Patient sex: F
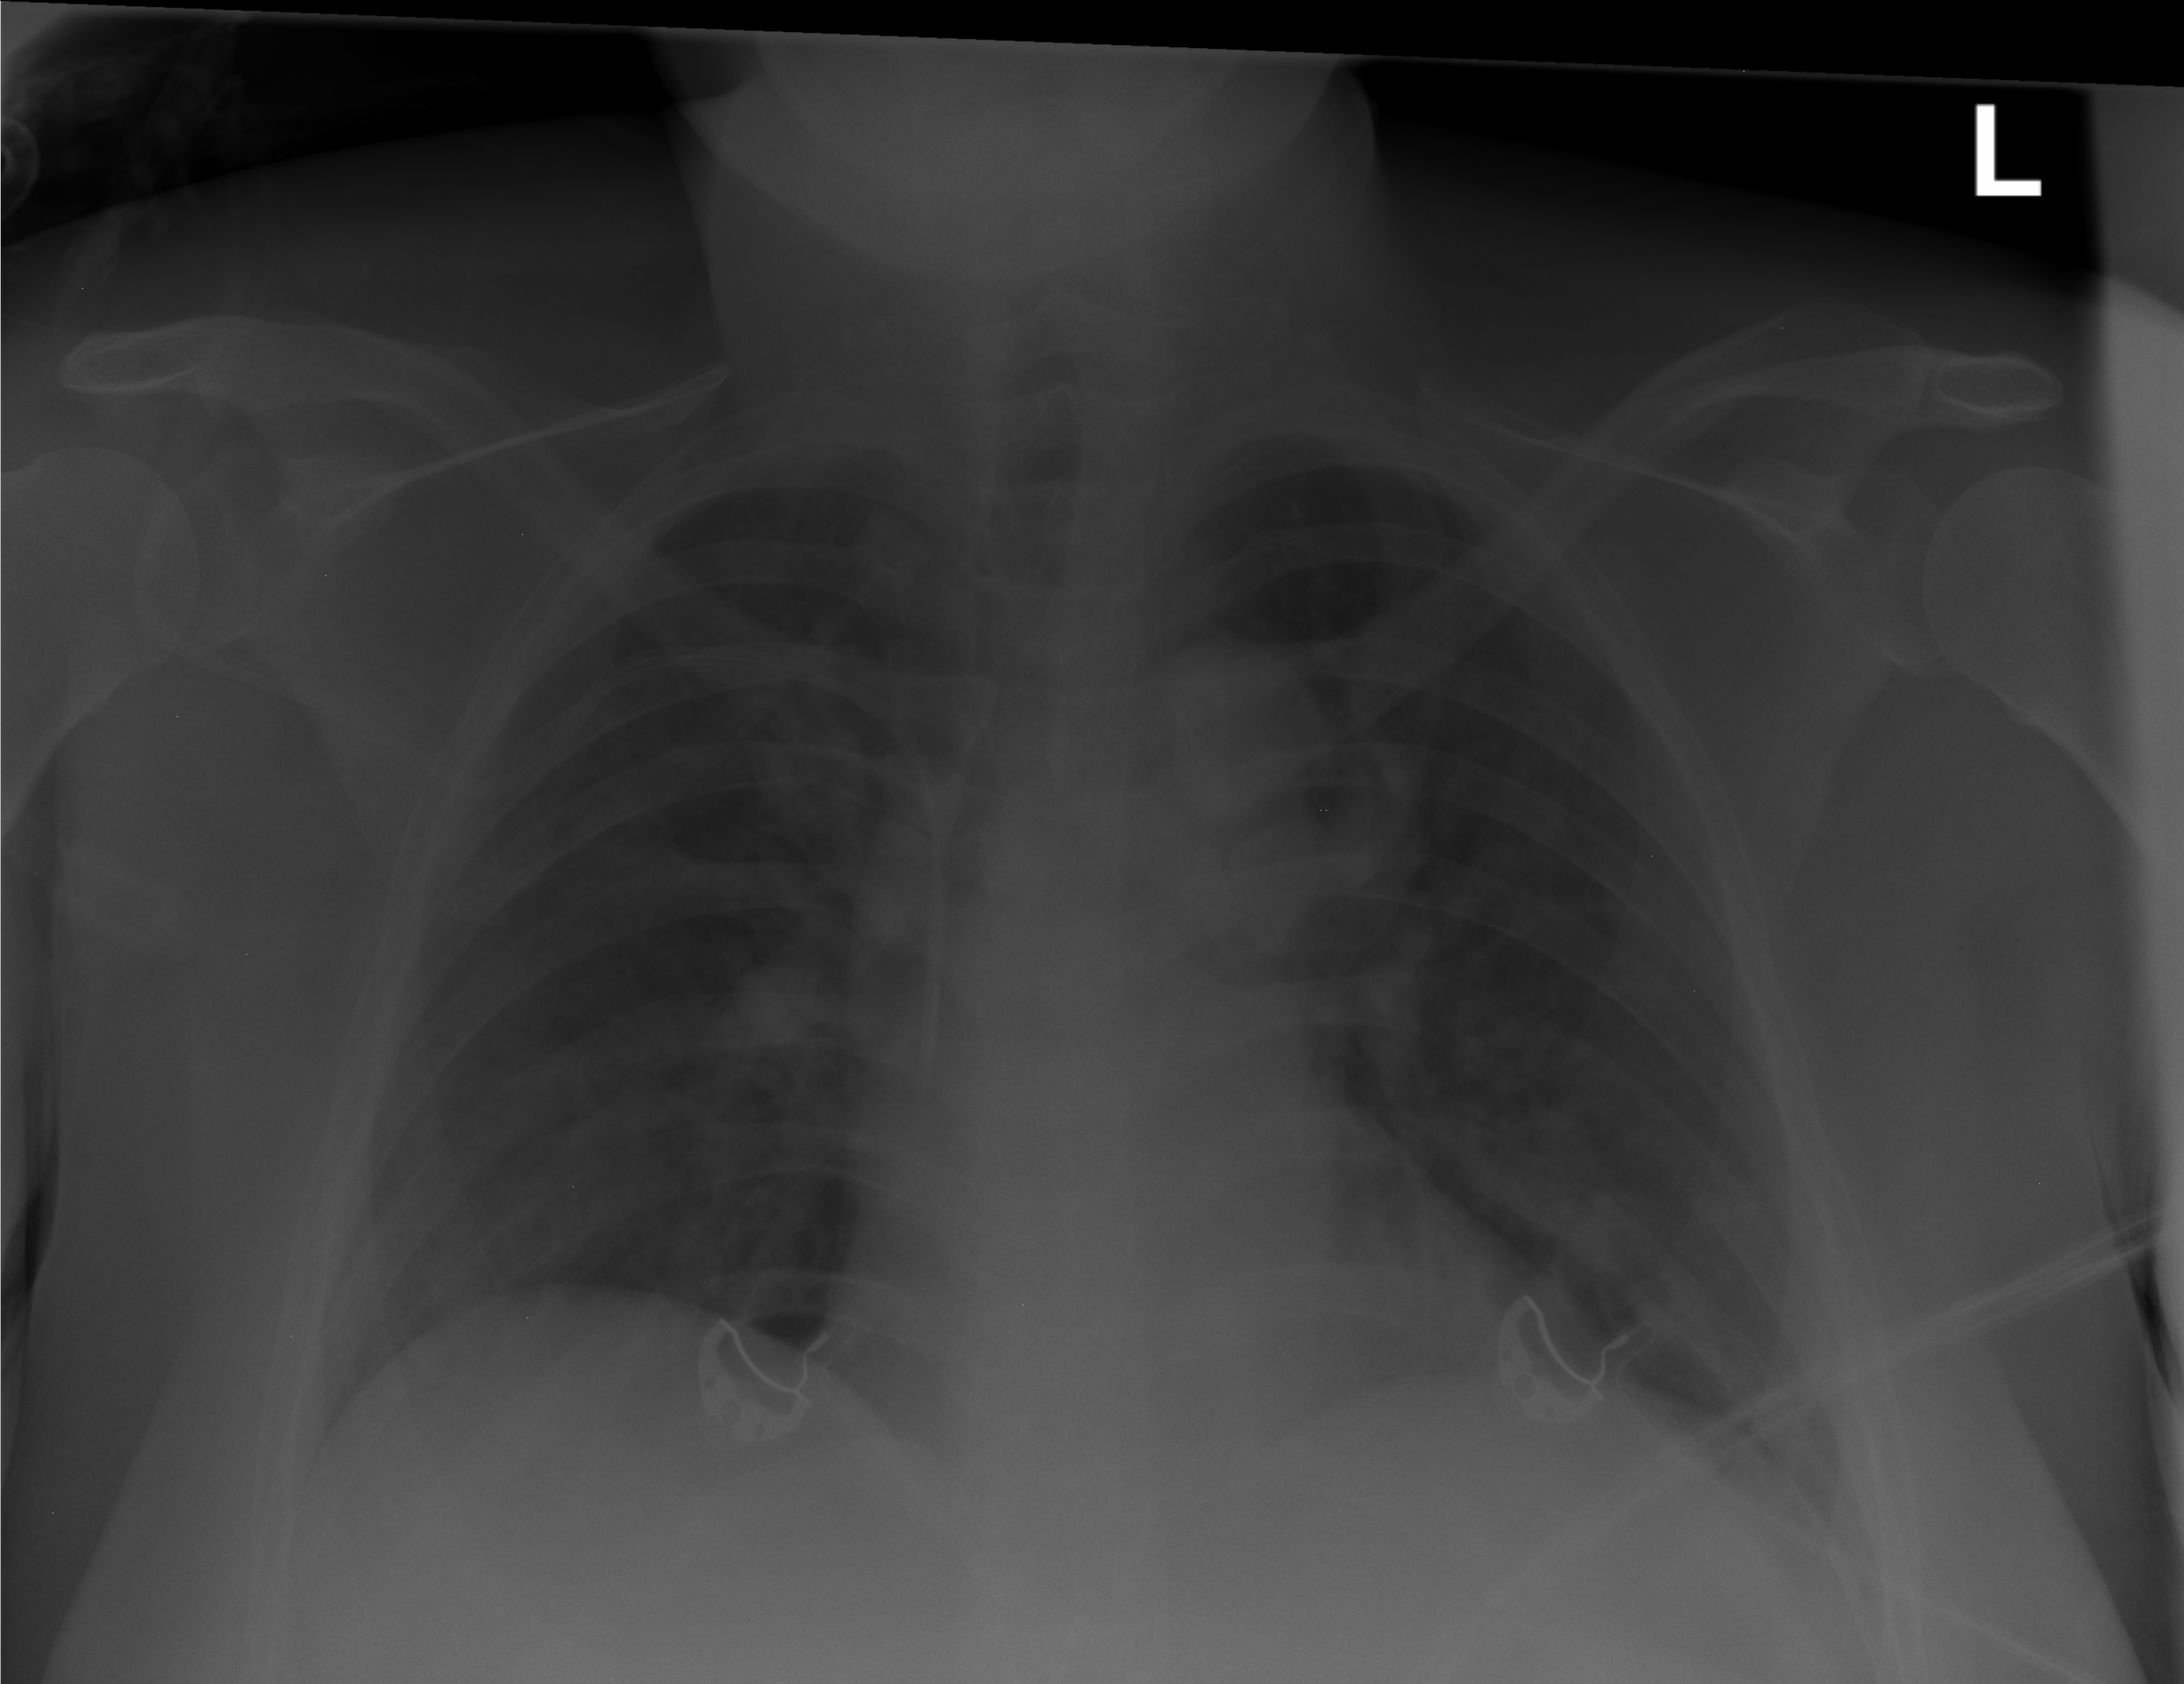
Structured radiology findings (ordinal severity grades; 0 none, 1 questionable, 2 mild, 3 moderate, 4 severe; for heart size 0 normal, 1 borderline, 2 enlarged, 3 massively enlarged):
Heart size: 0
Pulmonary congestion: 2
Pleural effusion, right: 0
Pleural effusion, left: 0
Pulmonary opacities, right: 2
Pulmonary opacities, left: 2
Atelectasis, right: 0
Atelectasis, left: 0